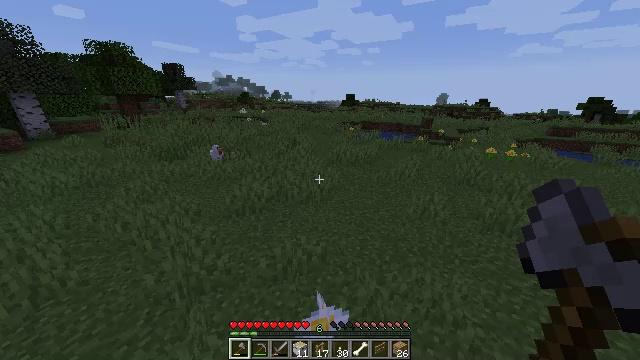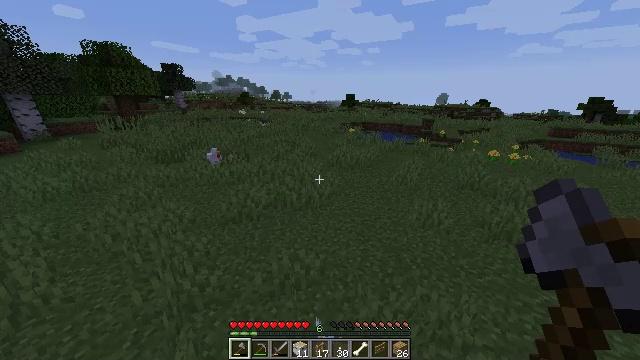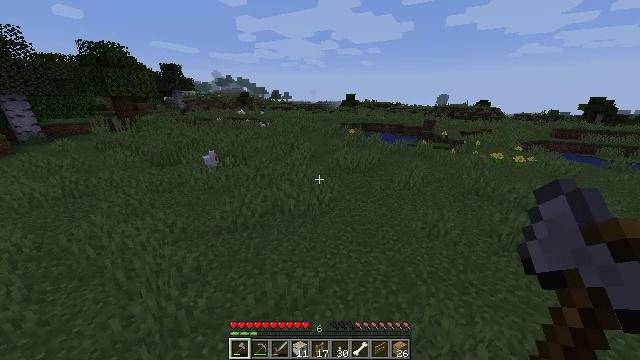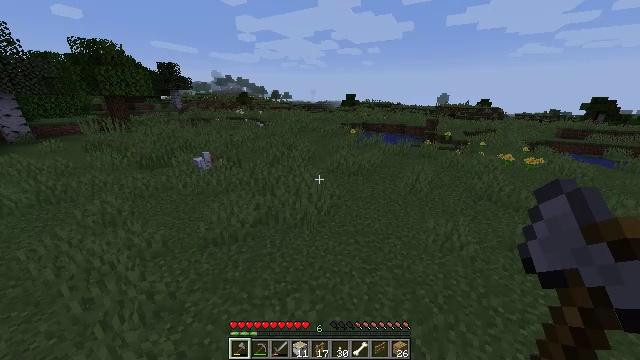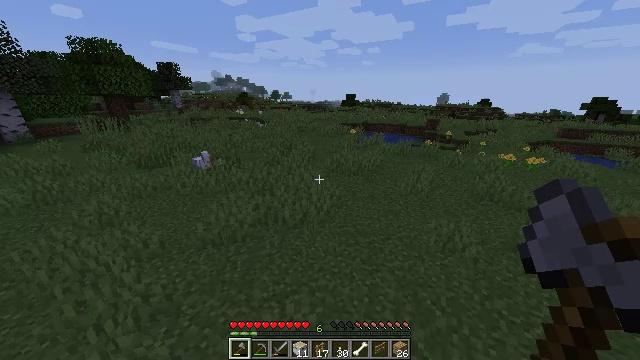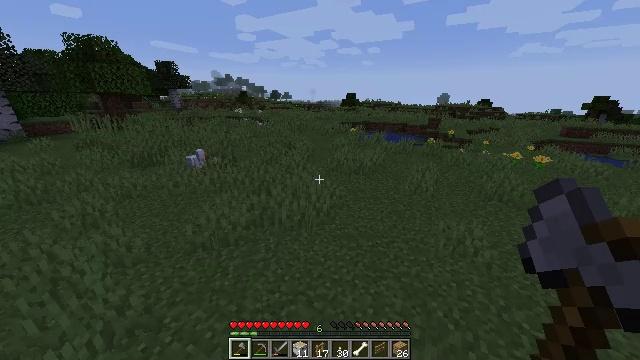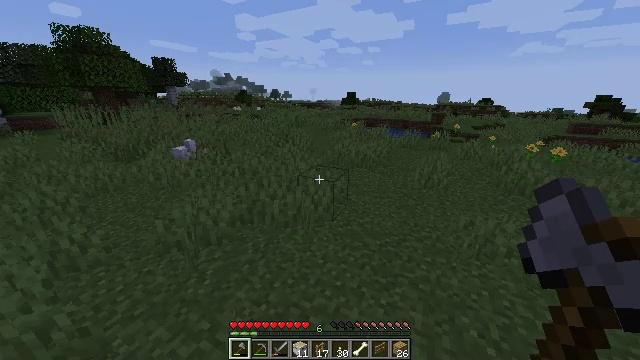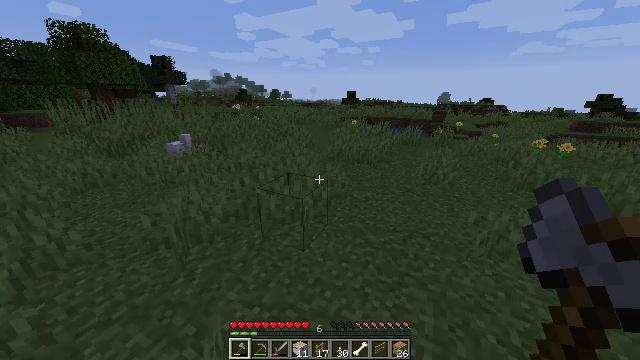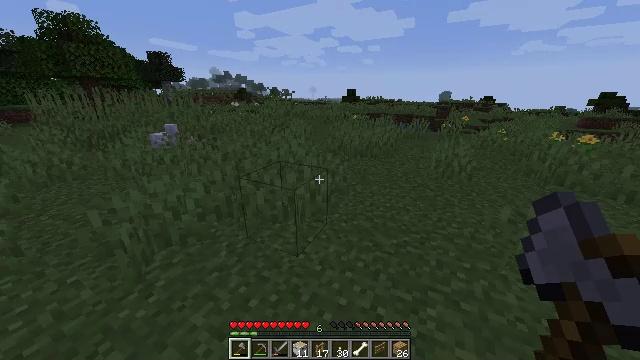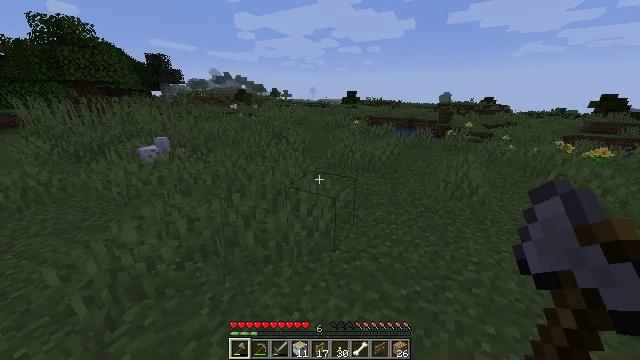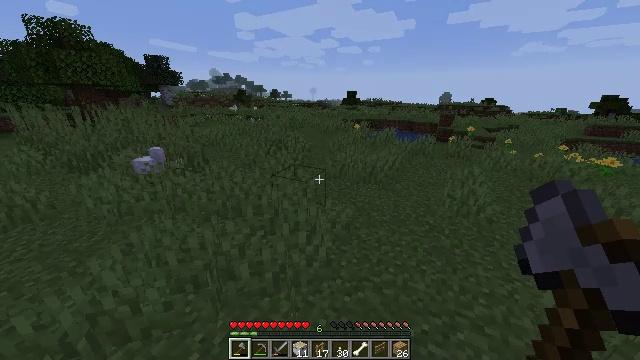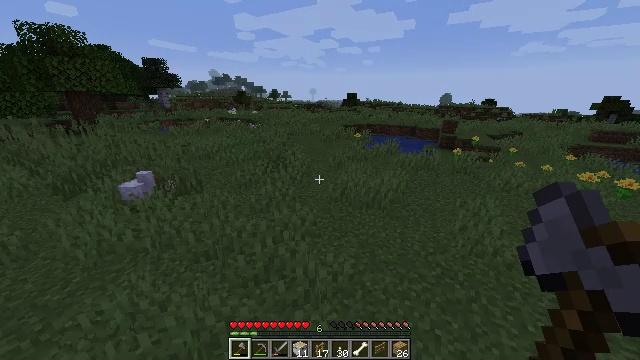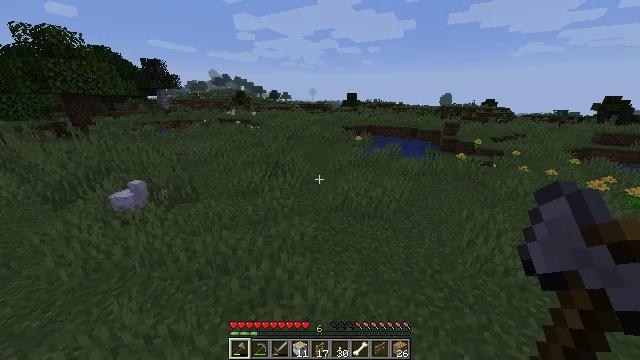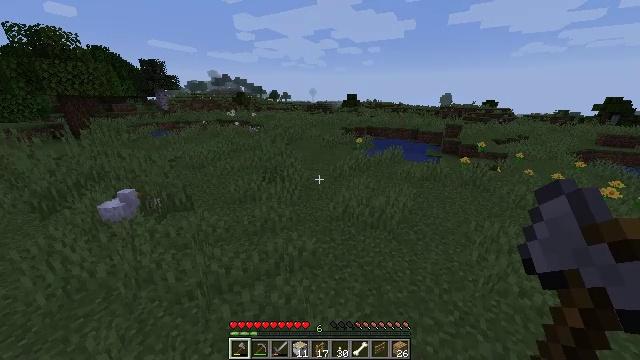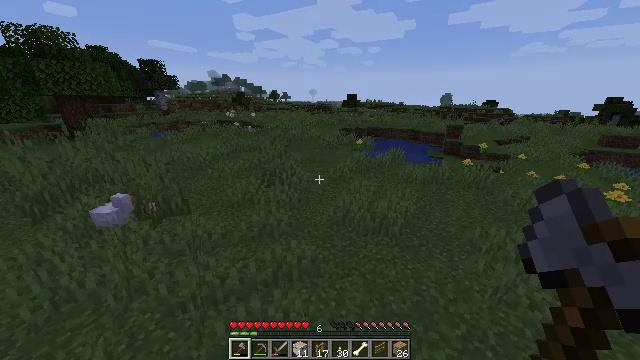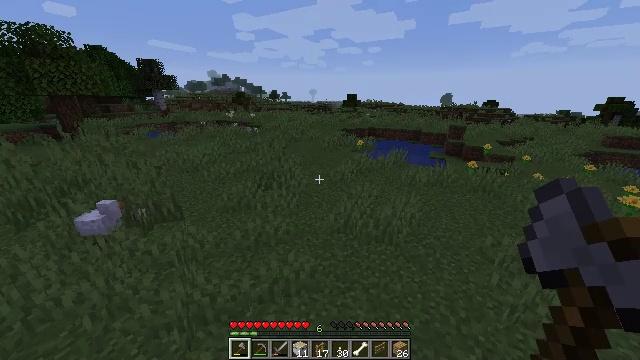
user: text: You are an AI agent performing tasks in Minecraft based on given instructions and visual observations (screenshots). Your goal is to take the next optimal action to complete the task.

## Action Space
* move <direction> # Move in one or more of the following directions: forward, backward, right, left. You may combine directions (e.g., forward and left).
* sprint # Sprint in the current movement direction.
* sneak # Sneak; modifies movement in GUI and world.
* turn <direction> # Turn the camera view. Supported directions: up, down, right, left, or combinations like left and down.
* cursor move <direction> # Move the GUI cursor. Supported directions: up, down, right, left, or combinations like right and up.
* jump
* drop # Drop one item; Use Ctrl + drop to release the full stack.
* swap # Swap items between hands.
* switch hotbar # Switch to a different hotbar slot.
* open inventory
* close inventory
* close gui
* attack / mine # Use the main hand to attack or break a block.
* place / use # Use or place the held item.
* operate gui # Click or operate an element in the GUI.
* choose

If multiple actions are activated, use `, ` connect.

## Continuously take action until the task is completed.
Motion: motion action
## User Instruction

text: Create a gray bed by combining wool and planks.
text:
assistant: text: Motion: move forward, sprint, jump
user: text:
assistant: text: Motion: move forward, sprint, jump
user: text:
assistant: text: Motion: move forward, sprint, jump
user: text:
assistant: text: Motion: move forward, sprint, jump
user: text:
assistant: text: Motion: move forward, sprint, jump
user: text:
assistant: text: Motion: move forward, sprint, jump
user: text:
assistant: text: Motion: move forward, sprint, jump
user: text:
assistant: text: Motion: move forward, sprint, jump
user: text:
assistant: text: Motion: move forward, sprint, jump
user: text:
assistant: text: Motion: move forward, sprint, jump
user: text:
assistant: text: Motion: move forward, sprint, jump
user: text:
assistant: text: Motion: move forward, sprint, jump
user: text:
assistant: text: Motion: move forward, sprint, jump
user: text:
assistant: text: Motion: move forward, sprint, jump
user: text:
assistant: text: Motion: move forward, sprint, jump
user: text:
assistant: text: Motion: move forward, sprint
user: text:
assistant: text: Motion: move forward, sprint
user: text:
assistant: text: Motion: move forward, sprint
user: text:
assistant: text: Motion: move forward, sprint
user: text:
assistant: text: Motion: move forward, sprint
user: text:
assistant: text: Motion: move forward, sprint
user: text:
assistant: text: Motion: move forward, sprint
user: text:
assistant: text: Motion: move forward, sprint
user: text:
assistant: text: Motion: move forward, sprint
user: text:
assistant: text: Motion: move forward, sprint, turn left
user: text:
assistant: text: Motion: move forward, sprint, turn left
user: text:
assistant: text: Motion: move forward, sprint
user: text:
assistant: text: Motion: move forward, sprint
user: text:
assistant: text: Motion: move forward, sprint
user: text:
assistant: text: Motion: move forward, sprint